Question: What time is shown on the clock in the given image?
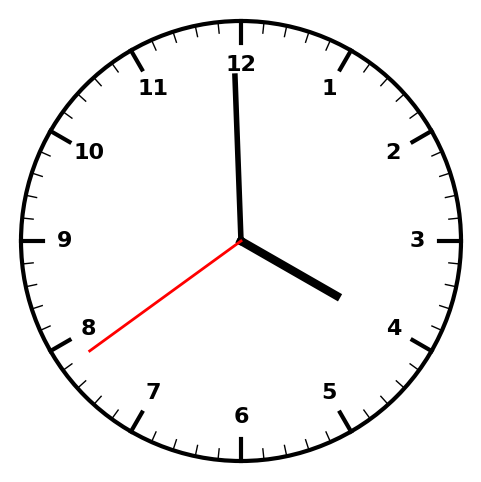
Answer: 03:59:39